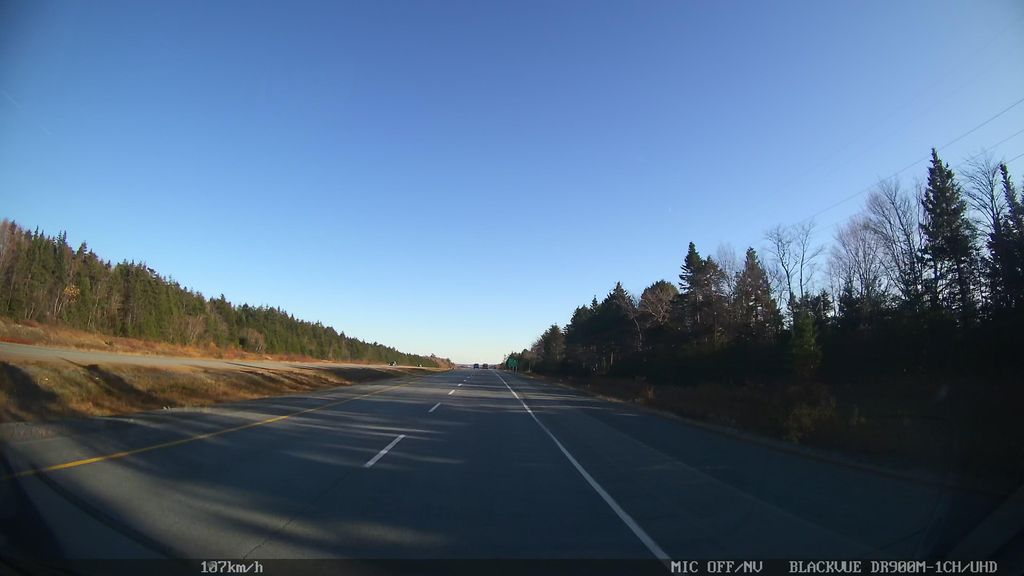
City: halifax